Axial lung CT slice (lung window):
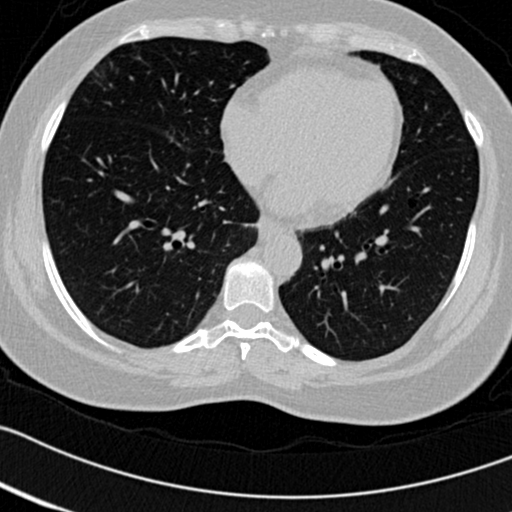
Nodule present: no